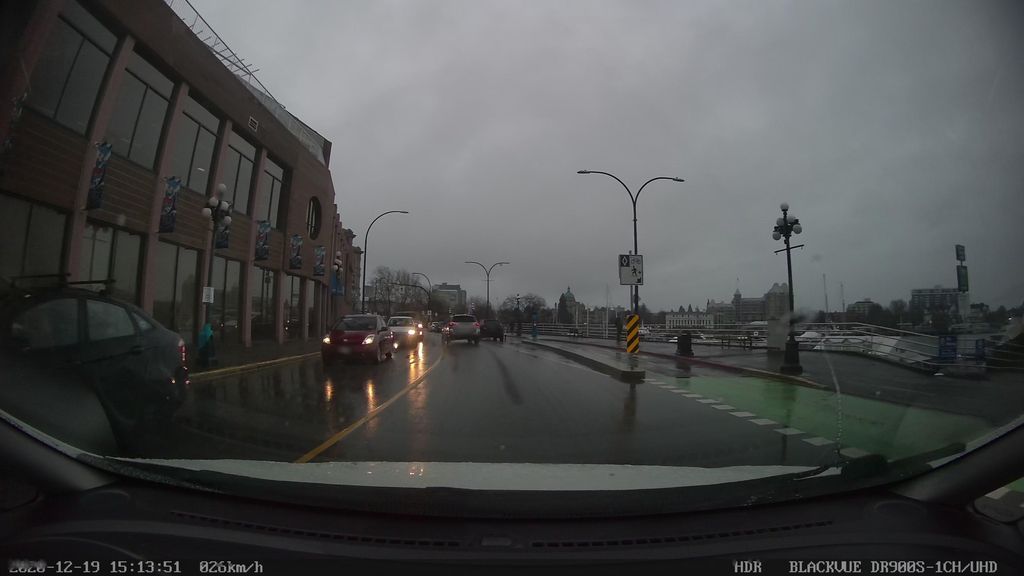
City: victoria